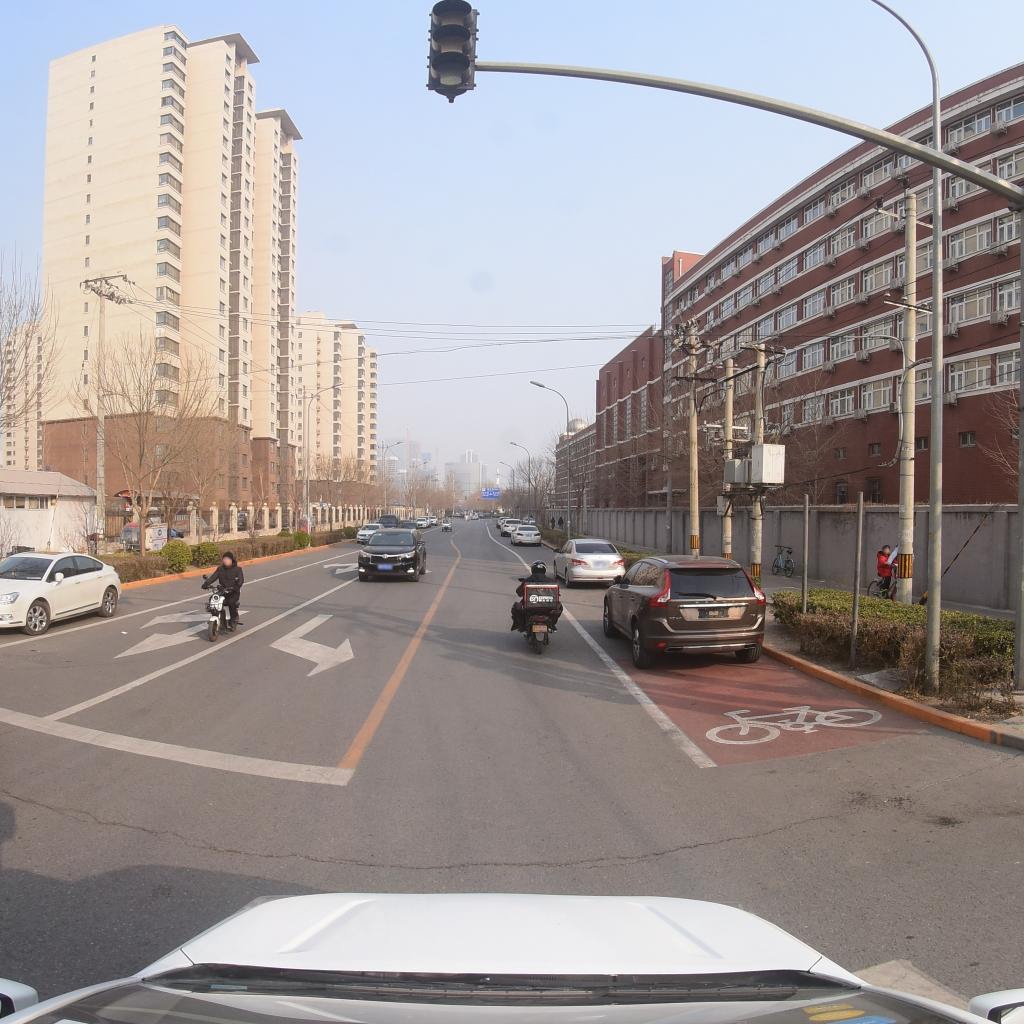
Region: Fengtai
Road damage annotations: transverse crack